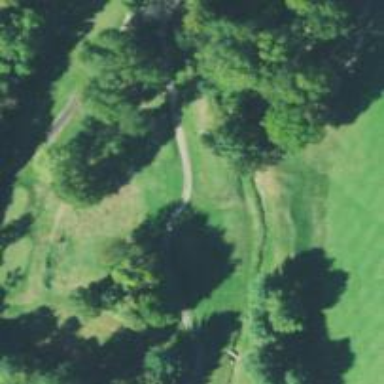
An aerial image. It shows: Path used for both walking and golf.